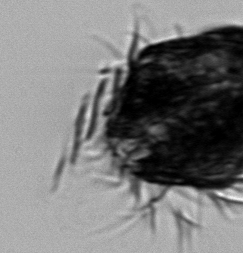
Label: Laboea_strobila